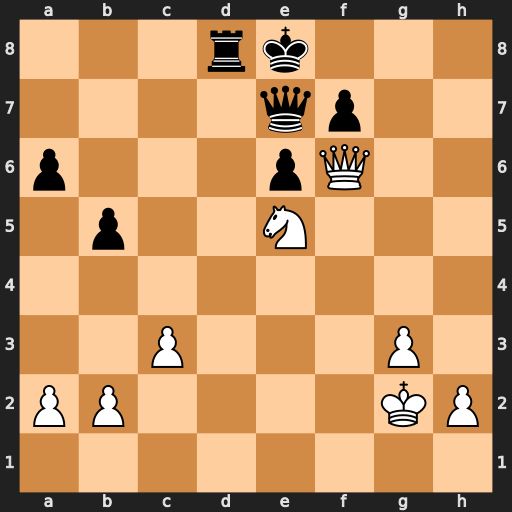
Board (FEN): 3rk3/4qp2/p3pQ2/1p2N3/8/2P3P1/PP4KP/8
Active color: w
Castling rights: -
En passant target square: -
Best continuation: Qxe7+ Kxe7 Nc6+ Ke8 Nxd8